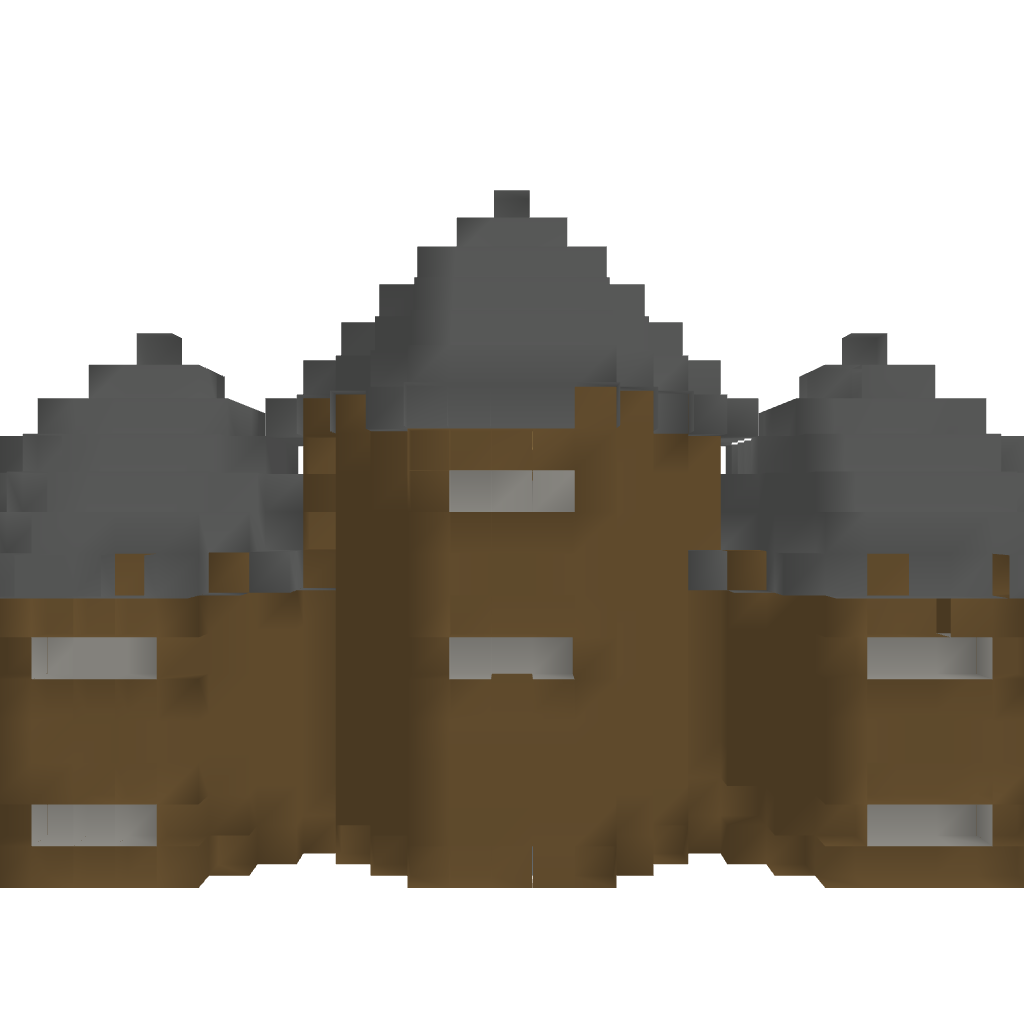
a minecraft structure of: A Treehouse